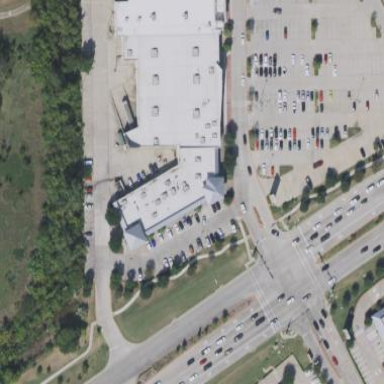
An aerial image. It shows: Retail building.